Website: ulta-beauty
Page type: customer-info-address
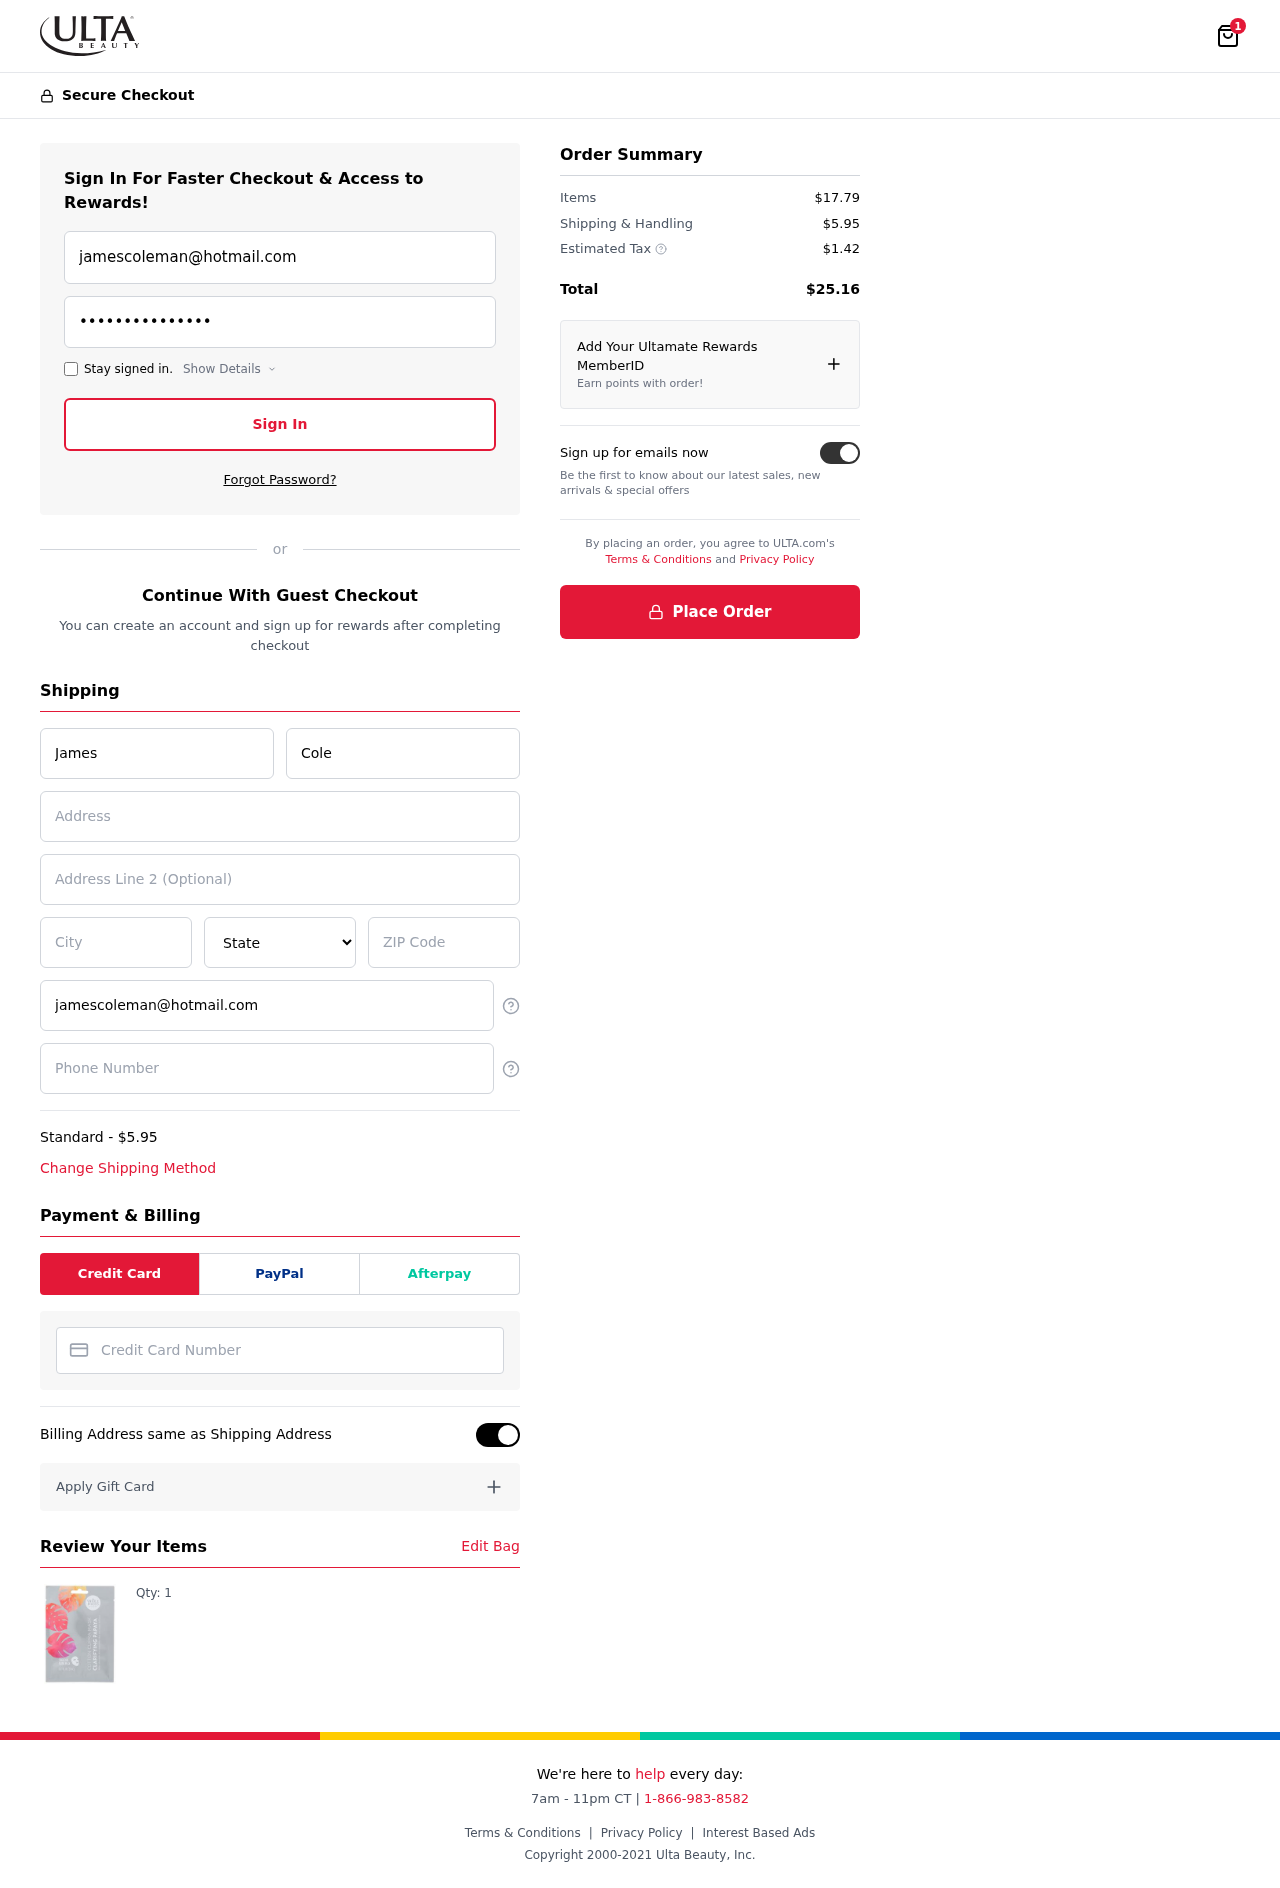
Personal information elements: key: PII_CARD_NUMBER
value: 2299 3814 6993 0523
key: PII_CITY
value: North Christopher
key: PII_EMAIL
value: jamescoleman@hotmail.com
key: PII_FIRSTNAME
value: James
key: PII_LASTNAME
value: Coleman
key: PII_PHONE
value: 8204376699
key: PII_POSTCODE
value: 98394
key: PII_STATE
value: Hawaii
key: PII_STREET
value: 5529 Vance Crossroad
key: PII_STREET2
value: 436 Brennan Islands
Product elements: key: PRODUCT1_QUANTITY
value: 1
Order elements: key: ORDER_NUM_ITEMS
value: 1
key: ORDER_SHIPPING_COST
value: $5.95
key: ORDER_ITEMS_TOTAL
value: $17.79
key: ORDER_SHIPPING_COST2
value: $5.95
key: ORDER_TAX
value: $1.42
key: ORDER_TOTAL
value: $25.16